Question: After struggling with matplotlib for longer than I'd like to admit by trying to do something that's a breeze in pretty much any other plotting library I ever used, I've decided to ask the Stackiverse for some insight. In a nutshell, what I need is to create multiple horizontal bar charts, all sharing the x axis, with different number of values on the y axis and with all the bars having the same height, while the charts themselves would adjust to the amount of entries. A simplified data structure of what I need to plot would be something like:
'''
[
{"name": "Category 1", "entries": [
{"name": "Entry 1", "value": 5},
{"name": "Entry 2", "value": 2},
]},
{"name": "Category 2", "entries": [
{"name": "Entry 1", "value": 1},
]},
{"name": "Category 3", "entries": [
{"name": "Entry 1", "value": 1},
{"name": "Entry 2", "value": 10},
{"name": "Entry 3", "value": 4},
]},
]
'''
And the closesest I got to what I'd like as a result is using:
'''
import matplotlib.pyplot as plt
def plot_data(data):
total_categories = len(data) # holds how many charts to create
max_values = 1 # holds the maximum number of bars to create
for category in data:
max_values = max(max_values, len(category["entries"]))
fig = plt.figure(1)
ax = None
for index, category in enumerate(data):
entries = []
values = []
for entry in category["entries"]:
entries.append(entry["name"])
values.append(entry["value"])
if not entries:
continue # do not create empty charts
y_ticks = range(1, len(entries) + 1)
ax = fig.add_subplot(total_categories, 1, index + 1, sharex=ax)
ax.barh(y_ticks, values)
ax.set_ylim(0, max_values + 1) # limit the y axis for fixed height
ax.set_yticks(y_ticks)
ax.set_yticklabels(entries)
ax.invert_yaxis()
ax.set_title(category["name"], loc="left")
fig.tight_layout()
'''
This will keep the bar height the same (at least across the figure) no matter how many entries have a certain category, thanks to the y limit (set_ylim()) set to the highest number of bars across the data. However, it will also leave nasty gaps in categories that have less than max number of entries. Or to put everything in a visual perspective, I'm trying to get it from to :

I've tried removing the gaps through gridspec and different scales in dependence of number of entries but that only ended up looking even more 'skewed' and inconsistent. I tried generating multiple charts and manipulating the figure size then stitching them together in post-process but I couldn't find a way to reliably have the bar height remain the same no matter the data. I'm certain there is a way to extract the needed metrics for precise scaling from some obscure object in matplotlib but at this point I'm afraid I'll go on another wild-goose chase if I try to trace the whole drawing procedure.
Furthermore, if individual subplots can be collapsed around the data, how could I make the figure grow based on the data? For example, if I were to add a fourth category to the above data instead of having the figure 'grow' in height by another chart, it will actually shrink all the charts to fit everything on the default figure size. Now, I think I understand the logic behind matplotlib with axis units and all that, and I know I can set the figure size to increase the overall height but I've no idea how to keep it consistent across the charts, namely how to have the bar height exactly the same regardless of the data?
Do I really need to plot everything manually to get what I want? If so, I might just dump the whole matplotlib package and create my own SVGs from scratch. With hindsight, given the amount of time I've spent on this, I probably should've done that in the first place but now I'm way too stubborn to give it up (or I am a victim of the dreaded sunk cost fallacy).
Any ideas?
Thanks
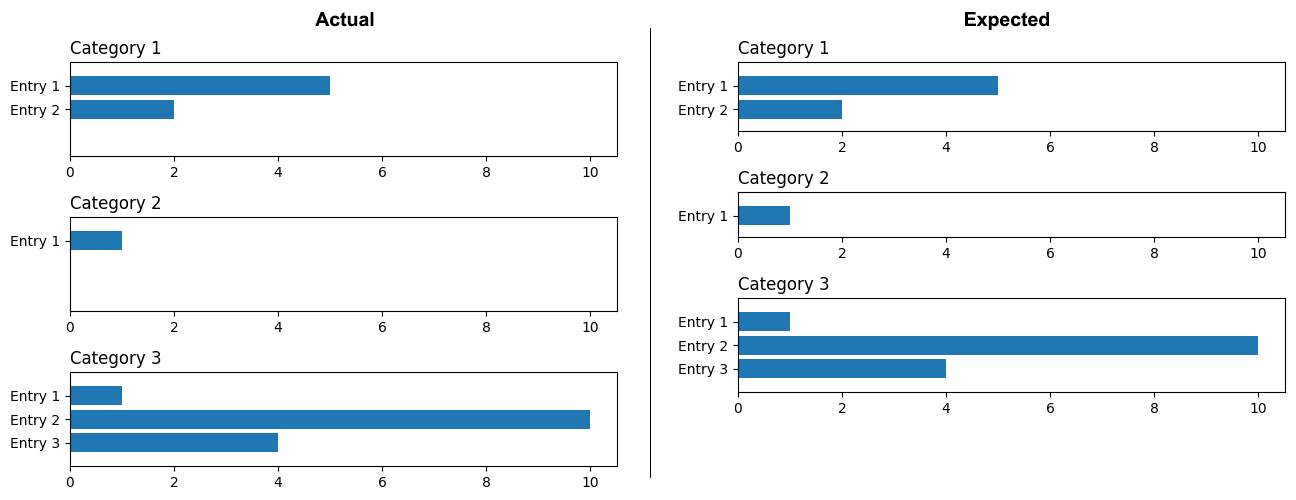
Answer: I think the only way to have at the same time equal bar width (width in vertical direction) and differing subplotsizes is really to manually position the axes in the figure.
To this end you can specify how large in inches a bar should be and how much spacing you want to have between the subplots in units of this bar width. From those numbers together with the amount of data to plot, you can calculate the total figure height in inches.
Each of the subplots is then positioned (via 'fig.add_axes') according to the amount of data and the spacing in the previous subplots. Thereby you nicely fill up the plot.
Adding a new set of data will then make the figure larger.
'''
data = [
{"name": "Category 1", "entries": [
{"name": "Entry 1", "value": 5},
{"name": "Entry 2", "value": 2},
]},
{"name": "Category 2", "entries": [
{"name": "Entry 1", "value": 1},
]},
{"name": "Category 3", "entries": [
{"name": "Entry 1", "value": 1},
{"name": "Entry 2", "value": 10},
{"name": "Entry 3", "value": 4},
]},
{"name": "Category 4", "entries": [
{"name": "Entry 1", "value": 6},
]},
]
import matplotlib.pyplot as plt
import numpy as np
def plot_data(data,
barwidth = 0.2, # inch per bar
spacing = 3, # spacing between subplots in units of barwidth
figx = 5, # figure width in inch
left = 4, # left margin in units of bar width
right=2): # right margin in units of bar width
tc = len(data) # "total_categories", holds how many charts to create
max_values = [] # holds the maximum number of bars to create
for category in data:
max_values.append( len(category["entries"]))
max_values = np.array(max_values)
# total figure height:
figy = ((np.sum(max_values)+tc) + (tc+1)*spacing)*barwidth #inch
fig = plt.figure(figsize=(figx,figy))
ax = None
for index, category in enumerate(data):
entries = []
values = []
for entry in category["entries"]:
entries.append(entry["name"])
values.append(entry["value"])
if not entries:
continue # do not create empty charts
y_ticks = range(1, len(entries) + 1)
# coordinates of new axes [left, bottom, width, height]
coord = [left*barwidth/figx,
1-barwidth*((index+1)*spacing+np.sum(max_values[:index+1])+index+1)/figy,
1-(left+right)*barwidth/figx,
(max_values[index]+1)*barwidth/figy ]
ax = fig.add_axes(coord, sharex=ax)
ax.barh(y_ticks, values)
ax.set_ylim(0, max_values[index] + 1) # limit the y axis for fixed height
ax.set_yticks(y_ticks)
ax.set_yticklabels(entries)
ax.invert_yaxis()
ax.set_title(category["name"], loc="left")
plot_data(data)
plt.savefig(__file__+".png")
plt.show()
'''
<URL>